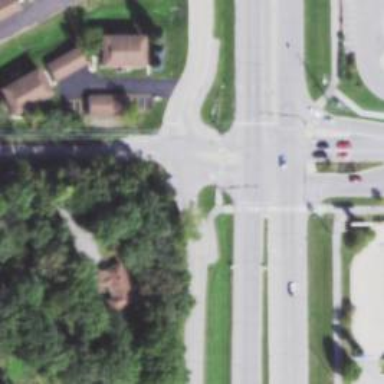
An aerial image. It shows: Zebra crossing on the road.